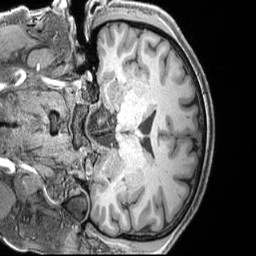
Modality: T1w
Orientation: coronal
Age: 28
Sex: male
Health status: ill
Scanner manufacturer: siemens
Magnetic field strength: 3 T
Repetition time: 2.4 s
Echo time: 0.00222 s